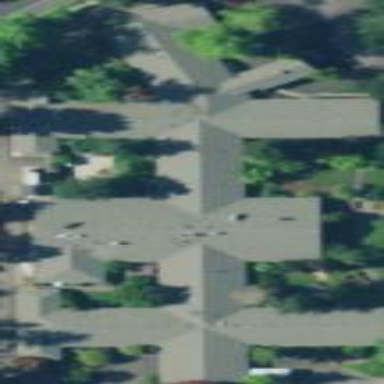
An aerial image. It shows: Nursing home building.